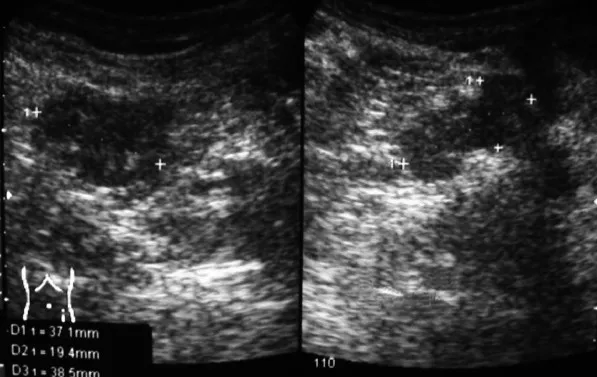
Ultrasound (US) reveals a cystic mass with solid areas in the second case.
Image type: radiology (ultrasound)